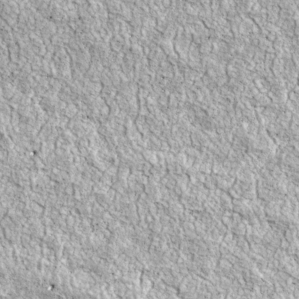
Label: non_frost